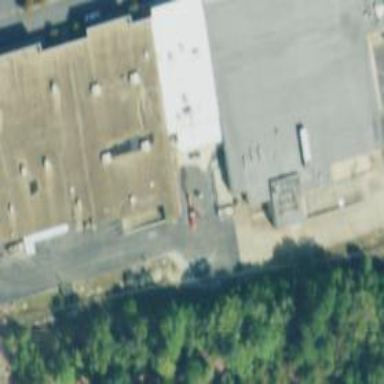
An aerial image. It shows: Retail building.